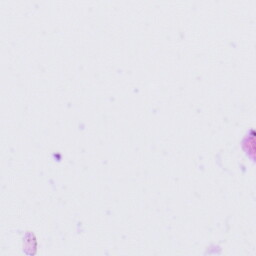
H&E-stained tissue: Tonsil